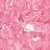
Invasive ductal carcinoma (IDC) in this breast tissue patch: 0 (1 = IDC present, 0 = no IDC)